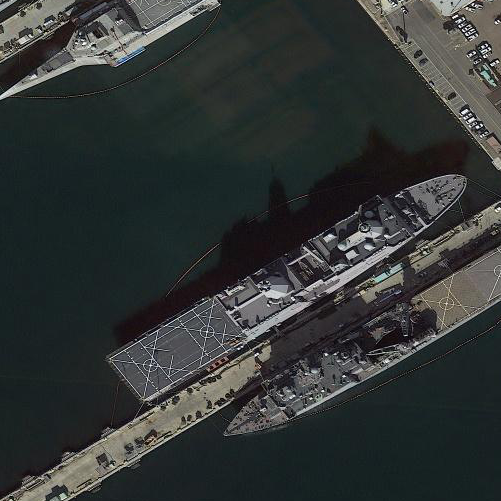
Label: combat